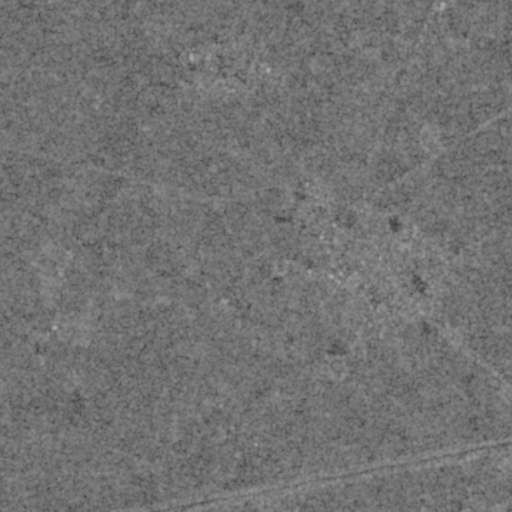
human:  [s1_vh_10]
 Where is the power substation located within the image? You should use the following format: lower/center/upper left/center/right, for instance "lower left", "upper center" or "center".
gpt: The power substation is located in the lower right of the image.
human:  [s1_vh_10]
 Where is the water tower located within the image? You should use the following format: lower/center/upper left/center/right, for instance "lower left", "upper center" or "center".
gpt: The water tower is located in the center right of the image.
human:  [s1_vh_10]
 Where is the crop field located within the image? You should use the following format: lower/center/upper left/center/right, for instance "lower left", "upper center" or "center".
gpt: There is no crop field in the image.

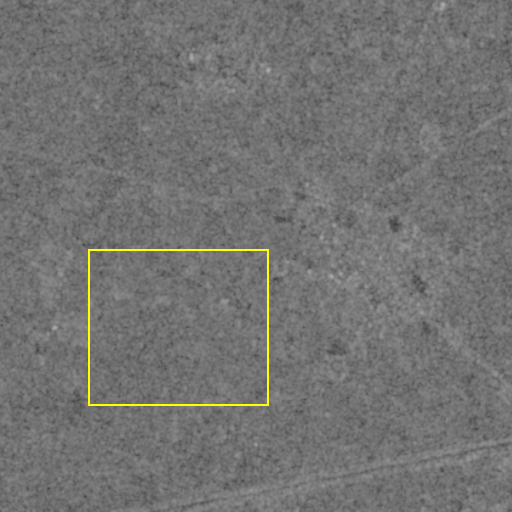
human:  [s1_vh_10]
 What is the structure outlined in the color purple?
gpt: There is no purple outline.
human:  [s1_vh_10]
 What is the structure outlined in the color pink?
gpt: There is no structure outlined in pink.